A spectrogram of one vibration snapshot from a rotating bearing is shown (time on one axis, frequency on the other). What is the most likely bearing condition (normal, inner_race, outer_race, ball)?
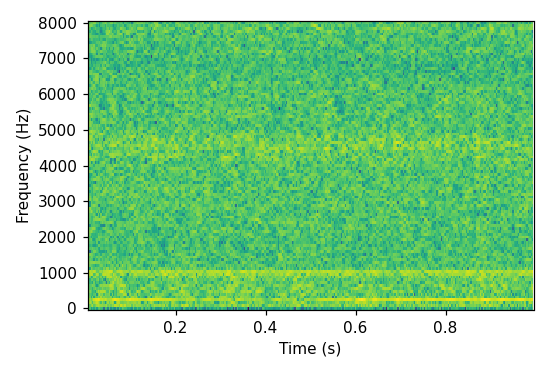
Answer: outer_race